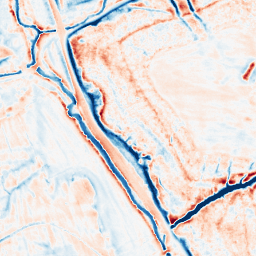
Category: edge_preserving
Decomposition family: anisotropic_diffusion
Decomposition parameters: iterations: 50
kappa: 50
gamma: 0.15
Upsampling method: linear_exact
Upsampling parameters: scale: 4
Upsampling scale: 4